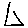
Label: triangle